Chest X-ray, AP view. Patient: 54 years old, sex M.
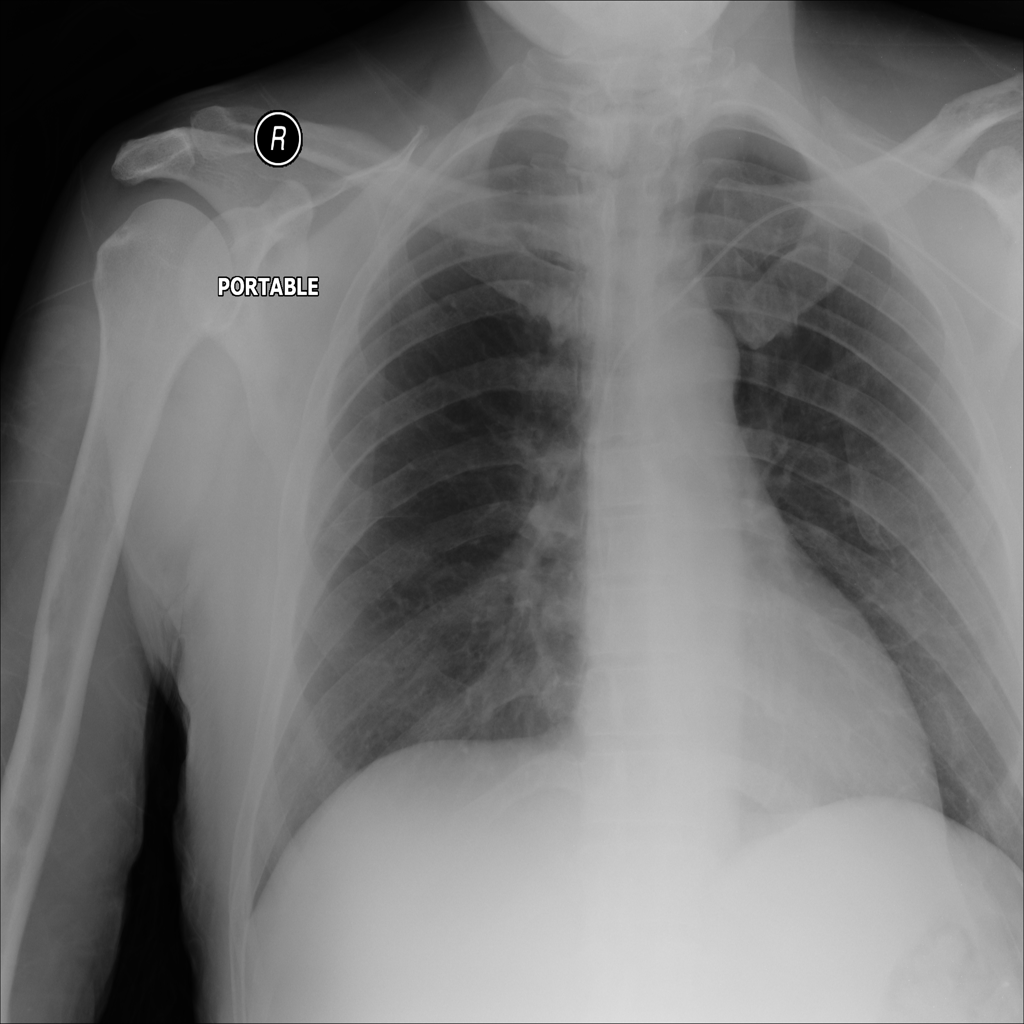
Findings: No Finding